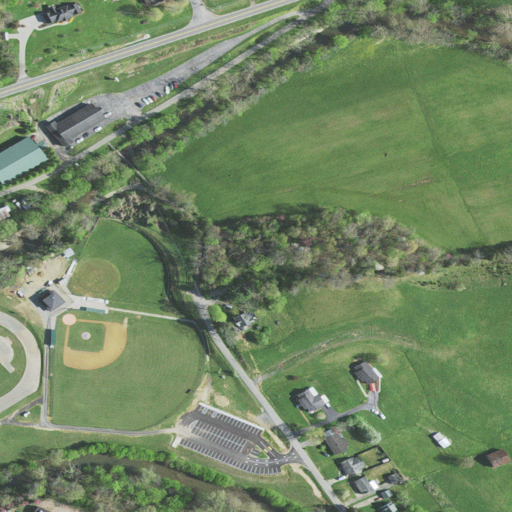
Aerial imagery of valley in Virginia named Moccasin Valley containing pasture, low intensity development, open development, mixed forest, medium intensity development, deciduous forest, and high intensity development